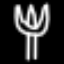
Label: fork